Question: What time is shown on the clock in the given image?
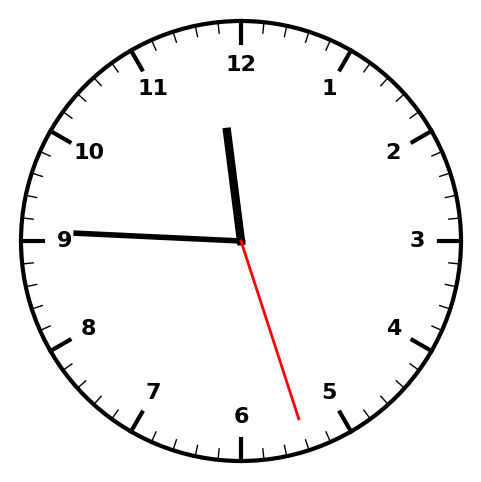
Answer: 11:45:27